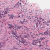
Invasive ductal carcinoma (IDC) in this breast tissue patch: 1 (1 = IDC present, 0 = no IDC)